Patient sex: M
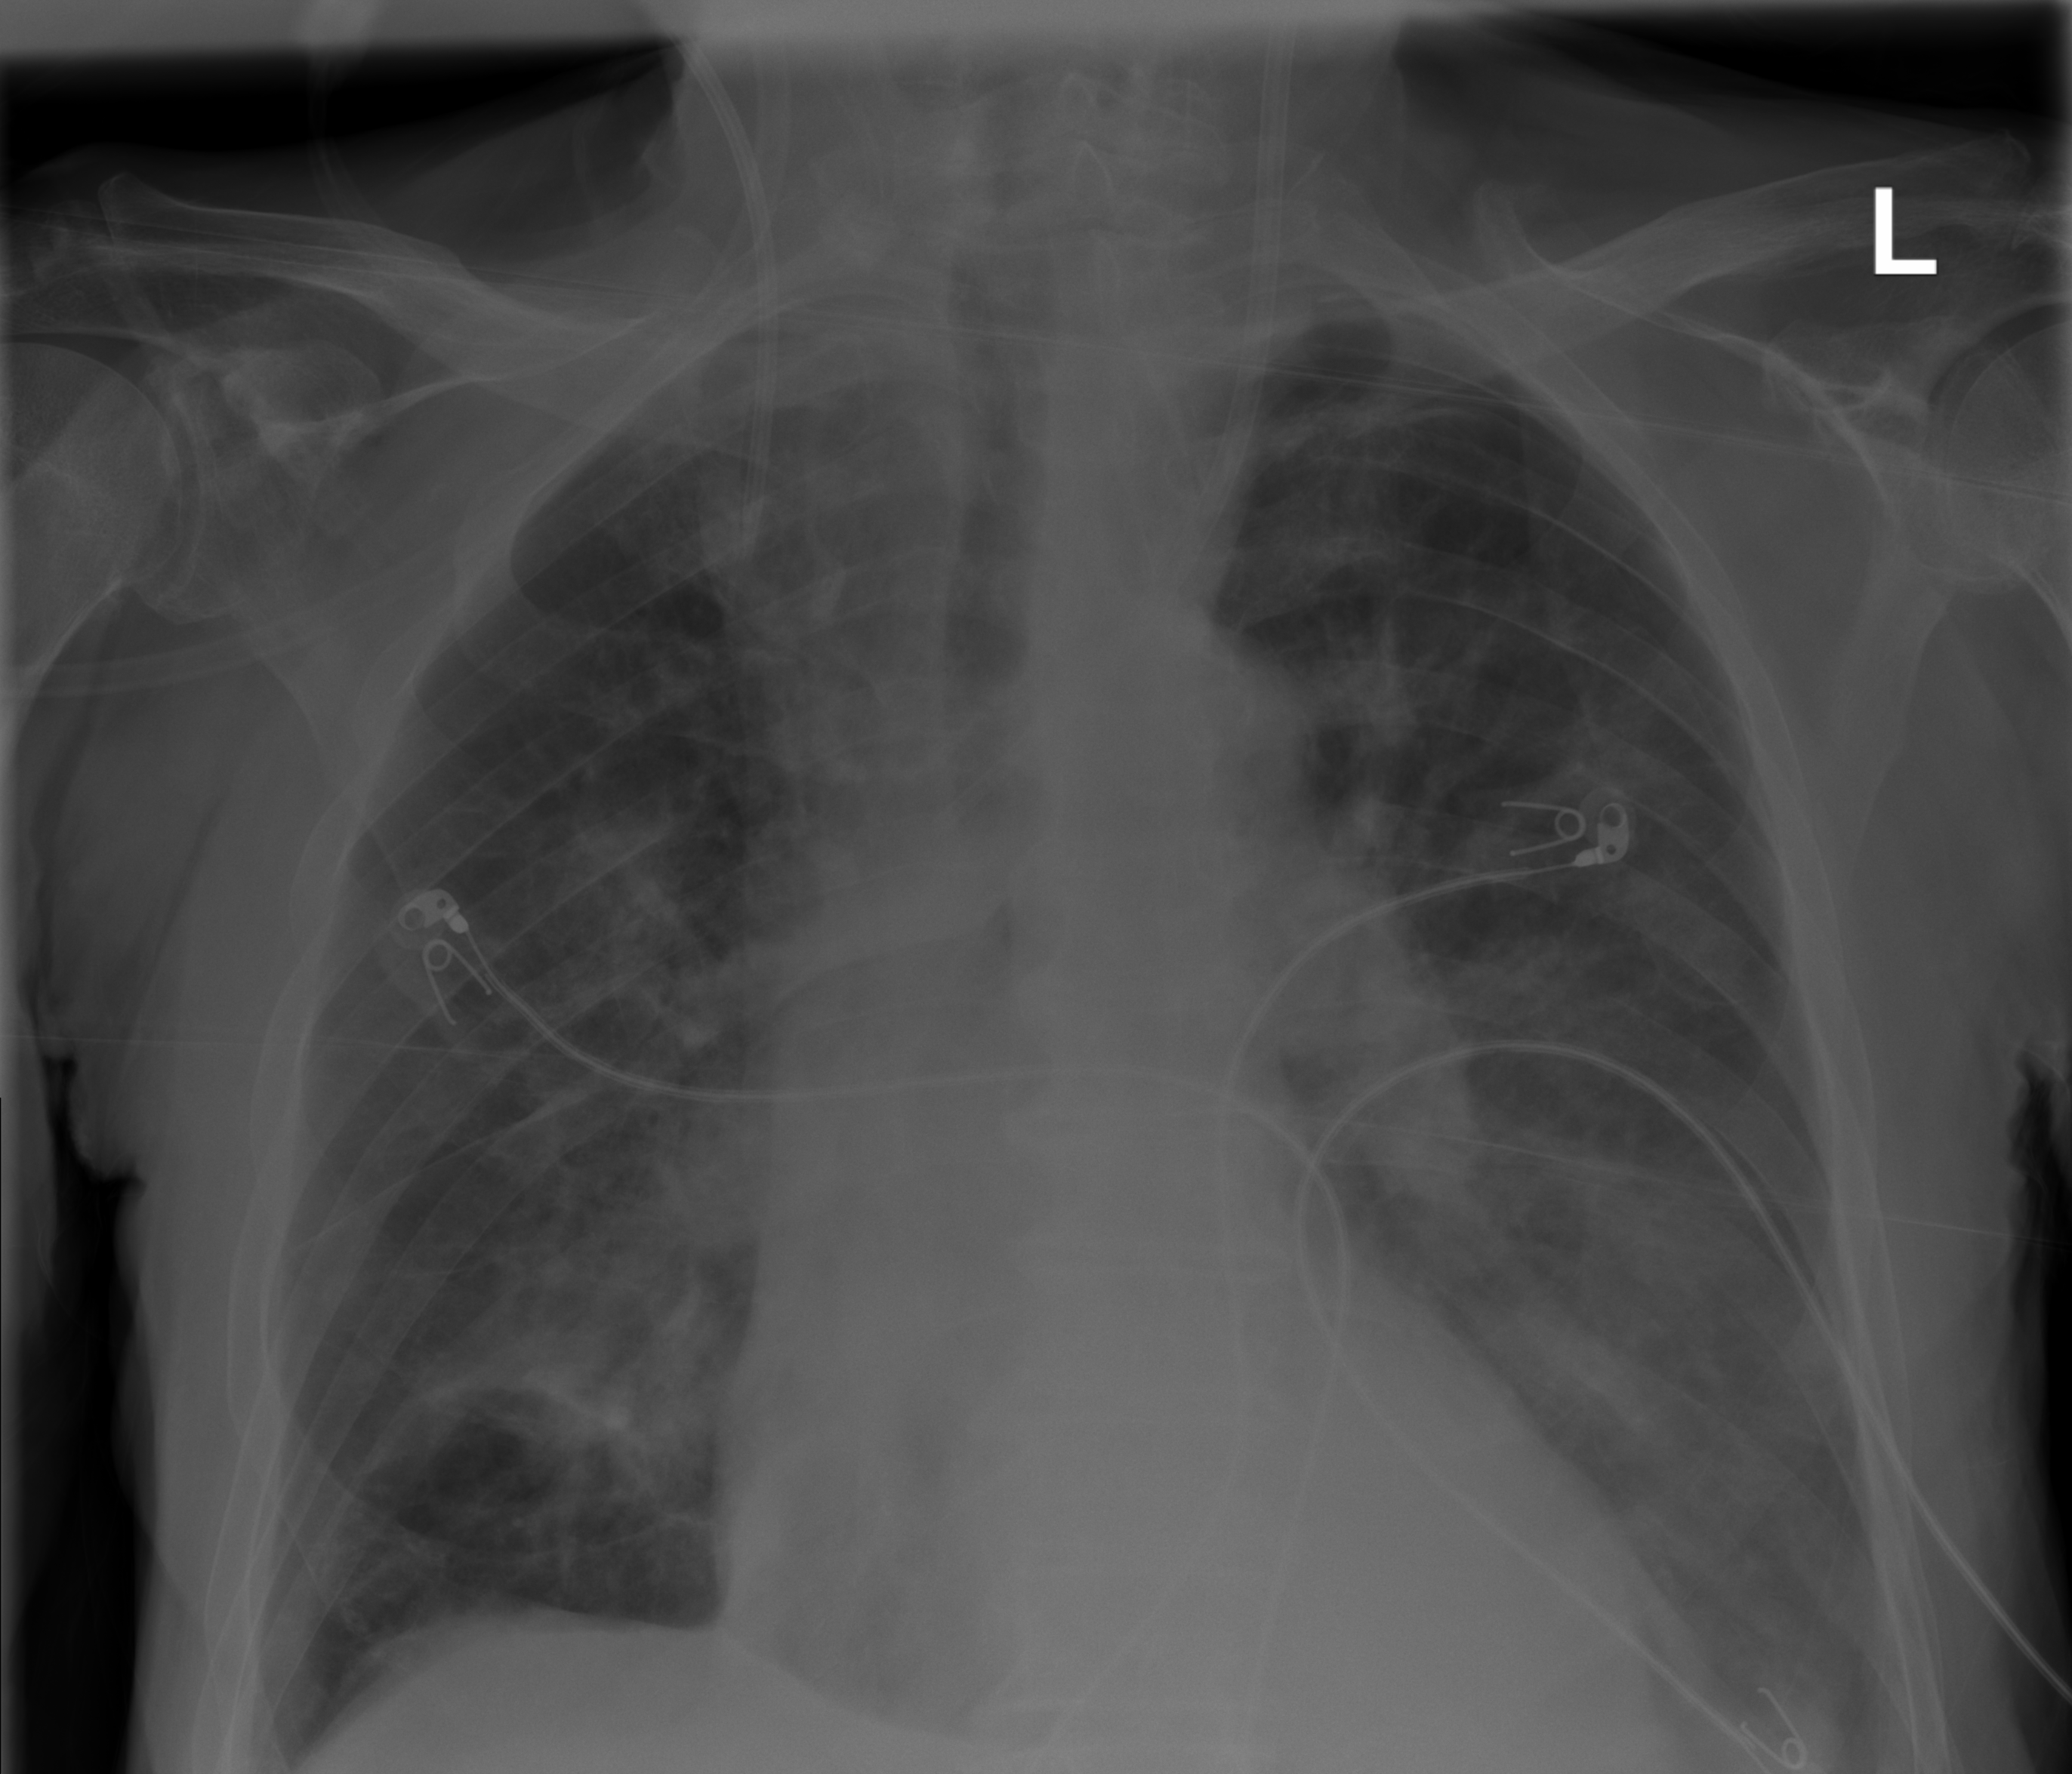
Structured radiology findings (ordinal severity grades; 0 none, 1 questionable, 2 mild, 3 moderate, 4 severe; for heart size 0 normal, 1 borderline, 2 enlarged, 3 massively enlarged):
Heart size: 2
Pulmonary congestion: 2
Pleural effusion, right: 2
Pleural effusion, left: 2
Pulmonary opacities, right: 2
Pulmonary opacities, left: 2
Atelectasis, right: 2
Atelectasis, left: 2